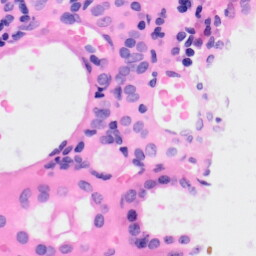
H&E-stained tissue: Kidney